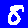
Digit: 8